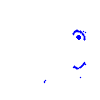
Particle: kaon